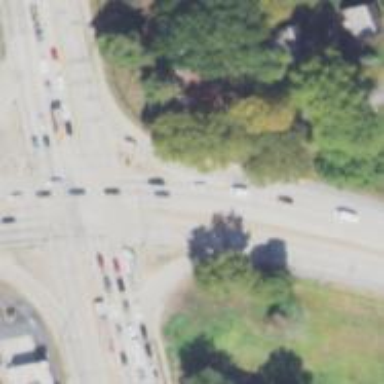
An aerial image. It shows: Trunk link highway.